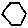
Label: hexagon